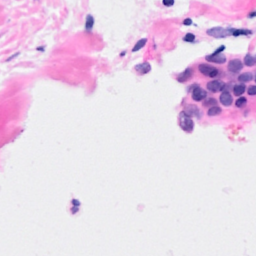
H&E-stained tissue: Breast